Question: I am trying to get a sample OpenCL code from OpenCV directories to work. The sample code is "squares.cpp":
'''
// The "Square Detector" program.
// It loads several images sequentially and tries to find squares in
// each image
#include "opencv2/core/core.hpp"
#include "opencv2/imgproc/imgproc.hpp"
#include "opencv2/highgui/highgui.hpp"
#include "opencv2/ocl/ocl.hpp"
#include <iostream>
#include <math.h>
#include <string.h>
using namespace cv;
using namespace std;
#define ACCURACY_CHECK
#ifdef ACCURACY_CHECK
// check if two vectors of vector of points are near or not
// prior assumption is that they are in correct order
static bool checkPoints(
vector< vector<Point> > set1,
vector< vector<Point> > set2,
int maxDiff = 5)
{
if(set1.size() != set2.size())
{
return false;
}
for(vector< vector<Point> >::iterator it1 = set1.begin(), it2 = set2.begin();
it1 < set1.end() && it2 < set2.end(); it1 ++, it2 ++)
{
vector<Point> pts1 = *it1;
vector<Point> pts2 = *it2;
if(pts1.size() != pts2.size())
{
return false;
}
for(size_t i = 0; i < pts1.size(); i ++)
{
Point pt1 = pts1[i], pt2 = pts2[i];
if(std::abs(pt1.x - pt2.x) > maxDiff ||
std::abs(pt1.y - pt2.y) > maxDiff)
{
return false;
}
}
}
return true;
}
#endif
int thresh = 50, N = 11;
const char* wndname = "OpenCL Square Detection Demo";
// helper function:
// finds a cosine of angle between vectors
// from pt0->pt1 and from pt0->pt2
static double angle( Point pt1, Point pt2, Point pt0 )
{
double dx1 = pt1.x - pt0.x;
double dy1 = pt1.y - pt0.y;
double dx2 = pt2.x - pt0.x;
double dy2 = pt2.y - pt0.y;
return (dx1*dx2 + dy1*dy2)/sqrt((dx1*dx1 + dy1*dy1)*(dx2*dx2 + dy2*dy2) + 1e-10);
}
// returns sequence of squares detected on the image.
// the sequence is stored in the specified memory storage
static void findSquares( const Mat& image, vector<vector<Point> >& squares )
{
squares.clear();
Mat pyr, timg, gray0(image.size(), CV_8U), gray;
// down-scale and upscale the image to filter out the noise
pyrDown(image, pyr, Size(image.cols/2, image.rows/2));
pyrUp(pyr, timg, image.size());
vector<vector<Point> > contours;
// find squares in every color plane of the image
for( int c = 0; c < 3; c++ )
{
int ch[] = {c, 0};
mixChannels(&timg, 1, &gray0, 1, ch, 1);
// try several threshold levels
for( int l = 0; l < N; l++ )
{
// hack: use Canny instead of zero threshold level.
// Canny helps to catch squares with gradient shading
if( l == 0 )
{
// apply Canny. Take the upper threshold from slider
// and set the lower to 0 (which forces edges merging)
Canny(gray0, gray, 0, thresh, 5);
// dilate canny output to remove potential
// holes between edge segments
dilate(gray, gray, Mat(), Point(-1,-1));
}
else
{
// apply threshold if l!=0:
// tgray(x,y) = gray(x,y) < (l+1)*255/N ? 255 : 0
cv::threshold(gray0, gray, (l+1)*255/N, 255, THRESH_BINARY);
}
// find contours and store them all as a list
findContours(gray, contours, CV_RETR_LIST, CV_CHAIN_APPROX_SIMPLE);
vector<Point> approx;
// test each contour
for( size_t i = 0; i < contours.size(); i++ )
{
// approximate contour with accuracy proportional
// to the contour perimeter
approxPolyDP(Mat(contours[i]), approx, arcLength(Mat(contours[i]), true)*0.02, true);
// square contours should have 4 vertices after approximation
// relatively large area (to filter out noisy contours)
// and be convex.
// Note: absolute value of an area is used because
// area may be positive or negative - in accordance with the
// contour orientation
if( approx.size() == 4 &&
fabs(contourArea(Mat(approx))) > 1000 &&
isContourConvex(Mat(approx)) )
{
double maxCosine = 0;
for( int j = 2; j < 5; j++ )
{
// find the maximum cosine of the angle between joint edges
double cosine = fabs(angle(approx[j%4], approx[j-2], approx[j-1]));
maxCosine = MAX(maxCosine, cosine);
}
// if cosines of all angles are small
// (all angles are ~90 degree) then write quandrange
// vertices to resultant sequence
if( maxCosine < 0.3 )
squares.push_back(approx);
}
}
}
}
}
// returns sequence of squares detected on the image.
// the sequence is stored in the specified memory storage
static void findSquares_ocl( const Mat& image, vector<vector<Point> >& squares )
{
squares.clear();
Mat gray;
cv::ocl::oclMat pyr_ocl, timg_ocl, gray0_ocl, gray_ocl;
// down-scale and upscale the image to filter out the noise
ocl::pyrDown(ocl::oclMat(image), pyr_ocl);
ocl::pyrUp(pyr_ocl, timg_ocl);
vector<vector<Point> > contours;
vector<cv::ocl::oclMat> gray0s;
ocl::split(timg_ocl, gray0s); // split 3 channels into a vector of oclMat
// find squares in every color plane of the image
for( int c = 0; c < 3; c++ )
{
gray0_ocl = gray0s[c];
// try several threshold levels
for( int l = 0; l < N; l++ )
{
// hack: use Canny instead of zero threshold level.
// Canny helps to catch squares with gradient shading
if( l == 0 )
{
// do canny on OpenCL device
// apply Canny. Take the upper threshold from slider
// and set the lower to 0 (which forces edges merging)
cv::ocl::Canny(gray0_ocl, gray_ocl, 0, thresh, 5);
// dilate canny output to remove potential
// holes between edge segments
ocl::dilate(gray_ocl, gray_ocl, Mat(), Point(-1,-1));
gray = Mat(gray_ocl);
}
else
{
// apply threshold if l!=0:
// tgray(x,y) = gray(x,y) < (l+1)*255/N ? 255 : 0
cv::ocl::threshold(gray0_ocl, gray_ocl, (l+1)*255/N, 255, THRESH_BINARY);
gray = gray_ocl;
}
// find contours and store them all as a list
findContours(gray, contours, CV_RETR_LIST, CV_CHAIN_APPROX_SIMPLE);
vector<Point> approx;
// test each contour
for( size_t i = 0; i < contours.size(); i++ )
{
// approximate contour with accuracy proportional
// to the contour perimeter
approxPolyDP(Mat(contours[i]), approx, arcLength(Mat(contours[i]), true)*0.02, true);
// square contours should have 4 vertices after approximation
// relatively large area (to filter out noisy contours)
// and be convex.
// Note: absolute value of an area is used because
// area may be positive or negative - in accordance with the
// contour orientation
if( approx.size() == 4 &&
fabs(contourArea(Mat(approx))) > 1000 &&
isContourConvex(Mat(approx)) )
{
double maxCosine = 0;
for( int j = 2; j < 5; j++ )
{
// find the maximum cosine of the angle between joint edges
double cosine = fabs(angle(approx[j%4], approx[j-2], approx[j-1]));
maxCosine = MAX(maxCosine, cosine);
}
// if cosines of all angles are small
// (all angles are ~90 degree) then write quandrange
// vertices to resultant sequence
if( maxCosine < 0.3 )
squares.push_back(approx);
}
}
}
}
}
// the function draws all the squares in the image
static void drawSquares( Mat& image, const vector<vector<Point> >& squares )
{
for( size_t i = 0; i < squares.size(); i++ )
{
const Point* p = &squares[i][0];
int n = (int)squares[i].size();
polylines(image, &p, &n, 1, true, Scalar(0,255,0), 3, CV_AA);
}
}
// draw both pure-C++ and ocl square results onto a single image
static Mat drawSquaresBoth( const Mat& image,
const vector<vector<Point> >& sqsCPP,
const vector<vector<Point> >& sqsOCL
)
{
Mat imgToShow(Size(image.cols * 2, image.rows), image.type());
Mat lImg = imgToShow(Rect(Point(0, 0), image.size()));
Mat rImg = imgToShow(Rect(Point(image.cols, 0), image.size()));
image.copyTo(lImg);
image.copyTo(rImg);
drawSquares(lImg, sqsCPP);
drawSquares(rImg, sqsOCL);
float fontScale = 0.8f;
Scalar white = Scalar::all(255), black = Scalar::all(0);
putText(lImg, "C++", Point(10, 20), FONT_HERSHEY_COMPLEX_SMALL, fontScale, black, 2);
putText(rImg, "OCL", Point(10, 20), FONT_HERSHEY_COMPLEX_SMALL, fontScale, black, 2);
putText(lImg, "C++", Point(10, 20), FONT_HERSHEY_COMPLEX_SMALL, fontScale, white, 1);
putText(rImg, "OCL", Point(10, 20), FONT_HERSHEY_COMPLEX_SMALL, fontScale, white, 1);
return imgToShow;
}
int main(int argc, char** argv)
{
const char* keys =
"{ i | input | | specify input image }"
"{ o | output | squares_output.jpg | specify output save path}"
"{ h | help | false | print help message }";
CommandLineParser cmd(argc, argv, keys);
string inputName = cmd.get<string>("i");
string outfile = cmd.get<string>("o");
if(cmd.get<bool>("help"))
{
cout << "Usage : squares [options]" << endl;
cout << "Available options:" << endl;
cmd.printParams();
return EXIT_SUCCESS;
}
int iterations = 10;
namedWindow( wndname, CV_WINDOW_AUTOSIZE );
vector<vector<Point> > squares_cpu, squares_ocl;
Mat image = imread(inputName, 1);
if( image.empty() )
{
cout << "Couldn't load " << inputName << endl;
return EXIT_FAILURE;
}
int j = iterations;
int64 t_ocl = 0, t_cpp = 0;
//warm-ups
cout << "warming up ..." << endl;
findSquares(image, squares_cpu);
findSquares_ocl(image, squares_ocl);
#ifdef ACCURACY_CHECK
cout << "Checking ocl accuracy ... " << endl;
cout << (checkPoints(squares_cpu, squares_ocl) ? "Pass" : "Failed") << endl;
#endif
do
{
int64 t_start = cv::getTickCount();
findSquares(image, squares_cpu);
t_cpp += cv::getTickCount() - t_start;
t_start = cv::getTickCount();
findSquares_ocl(image, squares_ocl);
t_ocl += cv::getTickCount() - t_start;
cout << "run loop: " << j << endl;
}
while(--j);
cout << "cpp average time: " << 1000.0f * (double)t_cpp / getTickFrequency() / iterations << "ms" << endl;
cout << "ocl average time: " << 1000.0f * (double)t_ocl / getTickFrequency() / iterations << "ms" << endl;
Mat result = drawSquaresBoth(image, squares_cpu, squares_ocl);
imshow(wndname, result);
imwrite(outfile, result);
cvWaitKey(0);
return EXIT_SUCCESS;
}
'''
I have installed the cuda framework; but I get the following error when I try to run the code in visual studio 2013:
'''
warming up ...
OpenCV Error: Gpu API call (CL_INVALID_VALUE) in cv::ocl::ContextImpl::ContextIm
pl, file C:uilds_4_PackSlave-win64-vc12-shared\opencv\modules\ocl\src\cl_con
text.cpp, line 578
ERROR: Can't select OpenCL device: GeForce GTX 650 Ti BOOST(NVIDIA CUDA)
ERROR: Required OpenCL device not found, check configuration:
Platform: any
Device types: GPU CPU
Device name: any
OpenCV Error: Unknown error code -221 (Can't select OpenCL device) in cv::ocl::C
ontextImpl::getContext, file C:uilds_4_PackSlave-win64-vc12-shared\opencv\mo
dules\ocl\src\cl_context.cpp, line 684
'''
this is the output of CLinfo:
'''
Number of platforms: 1
CL_PLATFORM_PROFILE: FULL_PROFILE
CL_PLATFORM_VERSION: OpenCL 1.2 CUDA 7.0.0
CL_PLATFORM_VENDOR: NVIDIA Corporation
CL_PLATFORM_EXTENSIONS: cl_khr_byte_addressable_store cl_khr_icd cl_khr_
gl_sharing cl_nv_compiler_options cl_nv_device_attribute_query cl_nv_pragma_unro
ll cl_nv_d3d9_sharing cl_nv_d3d10_sharing cl_khr_d3d10_sharing cl_nv_d3d11_shari
ng cl_nv_copy_opts
Number of devices: 1
CL_DEVICE_TYPE: CL_DEVICE_TYPE_GPU
CL_DEVICE_VENDOR_ID: 4318
CL_DEVICE_MAX_COMPUTE_UNITS: 4
CL_DEVICE_MAX_WORK_ITEM_DIMENSIONS: 3
CL_DEVICE_MAX_WORK_ITEM_SIZES: <PHONE> 64
CL_DEVICE_MAX_WORK_GROUP_SIZE: 1024
CL_DEVICE_PREFERRED_VECTOR_WIDTH_CHAR: 1
CL_DEVICE_PREFERRED_VECTOR_WIDTH_SHORT: 1
CL_DEVICE_PREFERRED_VECTOR_WIDTH_INT: 1
CL_DEVICE_PREFERRED_VECTOR_WIDTH_LONG: 1
CL_DEVICE_PREFERRED_VECTOR_WIDTH_FLOAT: 1
CL_DEVICE_PREFERRED_VECTOR_WIDTH_DOUBLE: 1
CL_DEVICE_PREFERRED_VECTOR_WIDTH_HALF: 0
CL_DEVICE_NATIVE_VECTOR_WIDTH_CHAR: 1
CL_DEVICE_NATIVE_VECTOR_WIDTH_SHORT: 1
CL_DEVICE_NATIVE_VECTOR_WIDTH_INT: 1
CL_DEVICE_NATIVE_VECTOR_WIDTH_LONG: 1
CL_DEVICE_NATIVE_VECTOR_WIDTH_FLOAT: 1
CL_DEVICE_NATIVE_VECTOR_WIDTH_DOUBLE: 1
CL_DEVICE_NATIVE_VECTOR_WIDTH_HALF: 0
CL_DEVICE_MAX_CLOCK_FREQUENCY: 1097
CL_DEVICE_ADDRESS_BITS: 64
CL_DEVICE_MAX_MEM_ALLOC_SIZE: 536870912
CL_DEVICE_IMAGE_SUPPORT: 1
CL_DEVICE_MAX_READ_IMAGE_ARGS: 256
CL_DEVICE_MAX_WRITE_IMAGE_ARGS: 16
CL_DEVICE_IMAGE2D_MAX_WIDTH: 16384
CL_DEVICE_IMAGE2D_MAX_WIDTH: 16384
CL_DEVICE_IMAGE2D_MAX_HEIGHT: 16384
CL_DEVICE_IMAGE3D_MAX_WIDTH: 4096
CL_DEVICE_IMAGE3D_MAX_HEIGHT: 4096
CL_DEVICE_IMAGE3D_MAX_DEPTH: 4096
CL_DEVICE_MAX_SAMPLERS: 32
CL_DEVICE_MAX_PARAMETER_SIZE: 4352
CL_DEVICE_MEM_BASE_ADDR_ALIGN: 4096
CL_DEVICE_MIN_DATA_TYPE_ALIGN_SIZE: 128
CL_DEVICE_SINGLE_FP_CONFIG: CL_FP_DENORM | CL_FP_INF_NAN | C
L_FP_ROUND_TO_NEAREST | CL_FP_ROUND_TO_ZERO | CL_FP_ROUND_TO_INF | CL_FP_FMA
CL_DEVICE_SINGLE_FP_CONFIG: CL_READ_ONLY_CACHE | CL_READ_WRI
TE_CACHE
CL_DEVICE_GLOBAL_MEM_CACHE_TYPE: CL_READ_WRITE_CACHE
CL_DEVICE_GLOBAL_MEM_CACHELINE_SIZE: 128
CL_DEVICE_GLOBAL_MEM_CACHE_SIZE: 65536
CL_DEVICE_GLOBAL_MEM_SIZE: <PHONE>
CL_DEVICE_MAX_CONSTANT_BUFFER_SIZE: 65536
CL_DEVICE_MAX_CONSTANT_ARGS: 9
CL_DEVICE_LOCAL_MEM_TYPE:
CL_DEVICE_LOCAL_MEM_SIZE: 49151
CL_DEVICE_ERROR_CORRECTION_SUPPORT: 0
CL_DEVICE_HOST_UNIFIED_MEMORY: 0
CL_DEVICE_PROFILING_TIMER_RESOLUTION: 1000
CL_DEVICE_ENDIAN_LITTLE: 1
CL_DEVICE_AVAILABLE: 1
CL_DEVICE_COMPILER_AVAILABLE: 1
CL_DEVICE_EXECUTION_CAPABILITIES: CL_EXEC_KERNEL
CL_DEVICE_QUEUE_PROPERTIES: CL_QUEUE_OUT_OF_ORDER_EXEC_MODE_
ENABLE | CL_QUEUE_PROFILING_ENABLE
CL_DEVICE_PLATFORM: 000000DA609B27F0
CL_DEVICE_NAME: GeForce GTX 650 Ti BOOST
CL_DEVICE_VENDOR: NVIDIA Corporation
CL_DRIVER_VERSION: 350.12
CL_DEVICE_PROFILE: FULL_PROFILE
CL_DEVICE_VERSION: OpenCL 1.2 CUDA
CL_DEVICE_OPENCL_C_VERSION: OpenCL C 1.2
CL_DEVICE_EXTENSIONS: cl_khr_byte_addressable_store cl_khr_icd cl_khr_
gl_sharing cl_nv_compiler_options cl_nv_device_attribute_query cl_nv_pragma_unro
ll cl_nv_d3d9_sharing cl_nv_d3d10_sharing cl_khr_d3d10_sharing cl_nv_d3d11_shari
ng cl_nv_copy_opts cl_khr_global_int32_base_atomics cl_khr_global_int32_extende
d_atomics cl_khr_local_int32_base_atomics cl_khr_local_int32_extended_atomics cl
_khr_fp64
'''
what should be the setting for 'OPENCV_OPENCL_DEVICE' ? I have tried ':GPU:NVIDIA', ':GPU:GeForce GTX 650 Ti BOOST', ':GPU:GeForce GTX 650 Ti BOOST<NVIDIA CUDA>' and the error persists !
with settings ':GPU:0' and ':GPU:1' I get the following errors respectively:
'''
warming up ...
OpenCV Error: Gpu API call (CL_INVALID_VALUE) in cv::ocl::ContextImpl::ContextIm
pl, file C:uilds_4_PackSlave-win64-vc12-shared\opencv\modules\ocl\src\cl_con
text.cpp, line 578
ERROR: Can't select OpenCL device: GeForce GTX 650 Ti BOOST(NVIDIA CUDA)
ERROR: Required OpenCL device not found, check configuration: :GPU:0
Platform: any
Device types: GPU
Device name: 0
OpenCV Error: Unknown error code -221 (Can't select OpenCL device) in cv::ocl::C
ontextImpl::getContext, file C:uilds_4_PackSlave-win64-vc12-shared\opencv\mo
dules\ocl\src\cl_context.cpp, line 684
'''
and with ':GPU:1'(which is a little different error, length-wise):
'''
warming up ...
ERROR: Required OpenCL device not found, check configuration: :GPU:1
Platform: any
Device types: GPU
Device name: 1
OpenCV Error: Unknown error code -221 (Can't select OpenCL device) in cv::ocl::C
ontextImpl::getContext, file C:uilds_4_PackSlave-win64-vc12-shared\opencv\mo
dules\ocl\src\cl_context.cpp, line 684
'''
I also took a screenshot of the environment settings to double check that I set these values correctly:

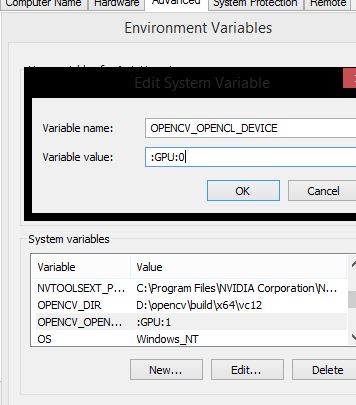